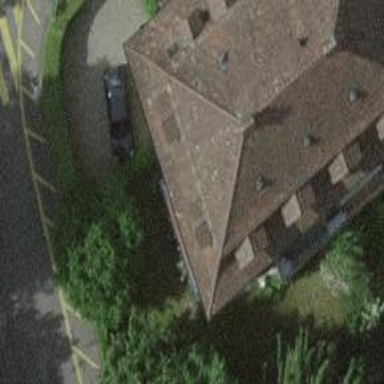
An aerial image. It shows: Residential building with mansard roof.